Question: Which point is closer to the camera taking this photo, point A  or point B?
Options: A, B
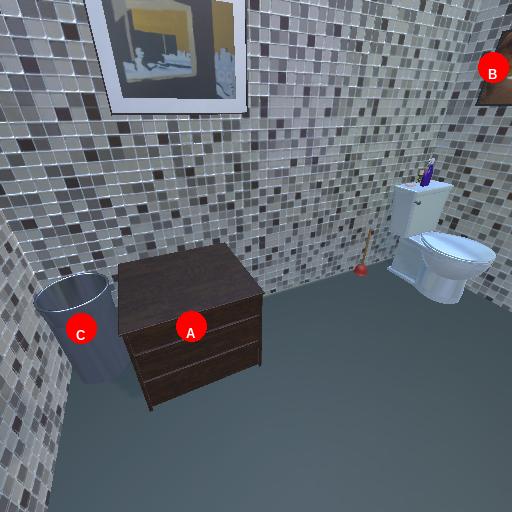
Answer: A